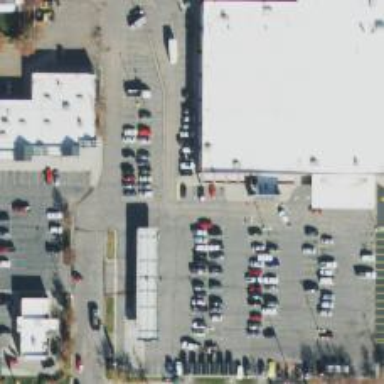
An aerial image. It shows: Parking space.